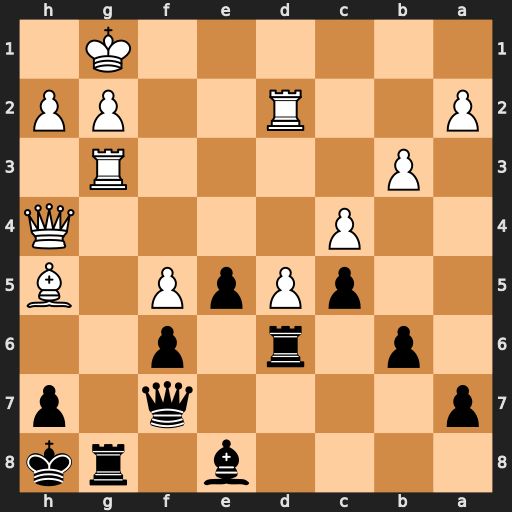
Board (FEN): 4b1rk/p4q1p/1p1r1p2/2pPpP1B/2P4Q/1P4R1/P2R2PP/6K1
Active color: b
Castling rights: -
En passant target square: -
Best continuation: Qxh5 Rxg8+ Kxg8 Qxh5 Bxh5